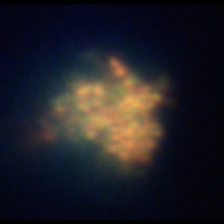
Taxon: Unknown_detritus
Group: Unknown